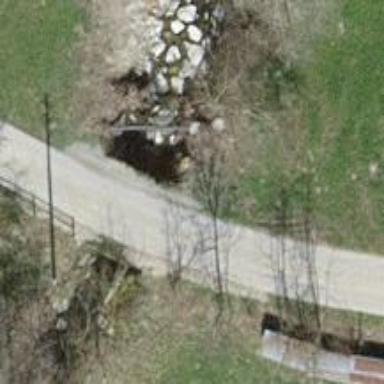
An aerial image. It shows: Culvert tunnel.